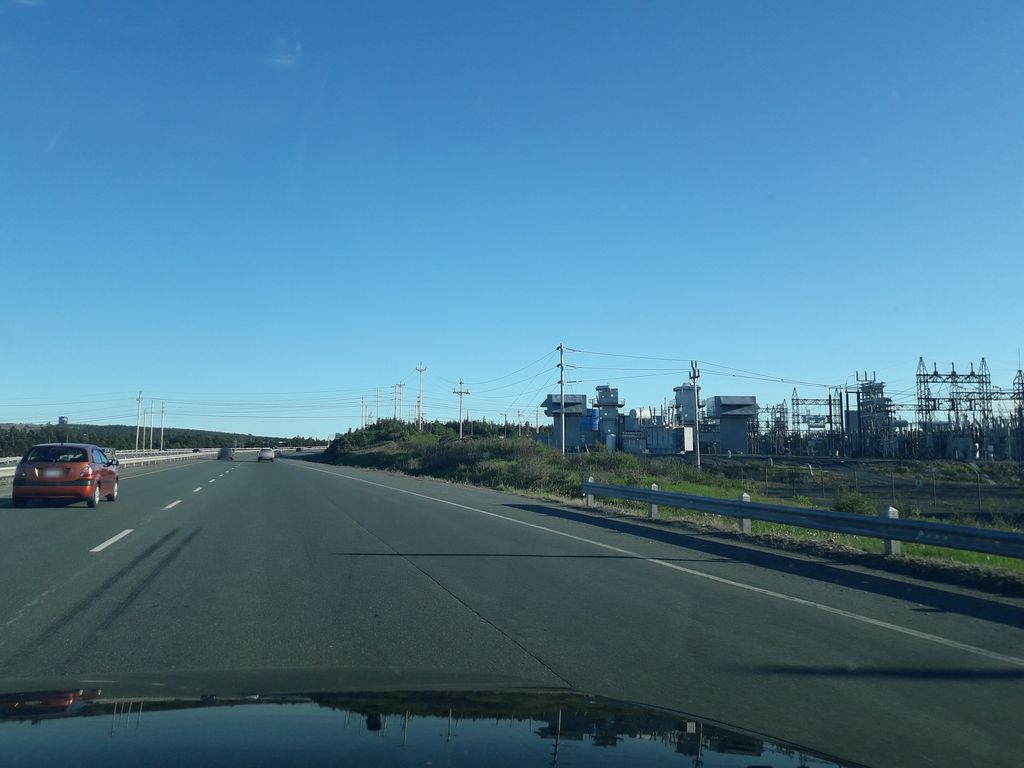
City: st_johns